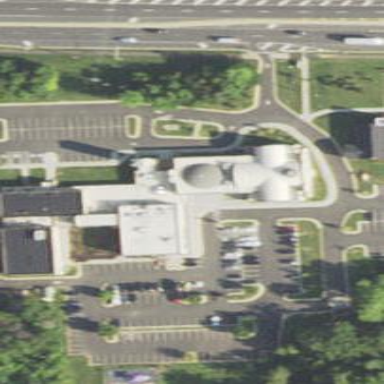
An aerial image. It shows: Beautiful church building.